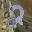
Label: 2